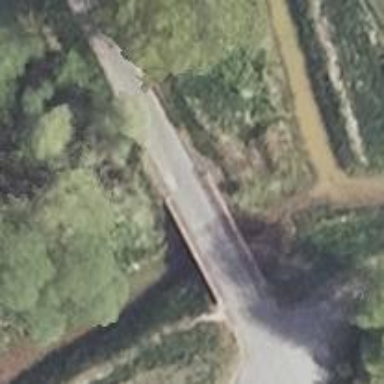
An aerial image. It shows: Paved track on bridge. This historic railway branch has grade 1 paved surface.